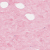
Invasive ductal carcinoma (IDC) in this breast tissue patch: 0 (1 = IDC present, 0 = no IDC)